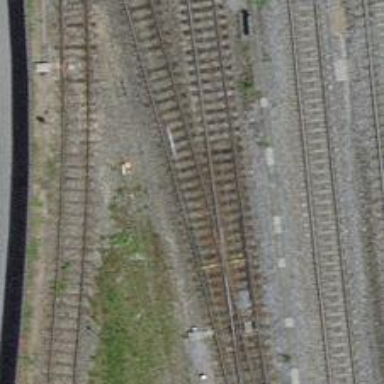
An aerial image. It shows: Railway siding with one electrified track and contact line for powering the train.